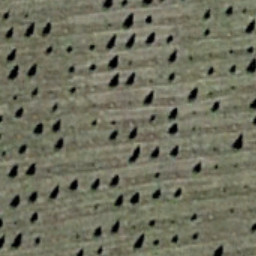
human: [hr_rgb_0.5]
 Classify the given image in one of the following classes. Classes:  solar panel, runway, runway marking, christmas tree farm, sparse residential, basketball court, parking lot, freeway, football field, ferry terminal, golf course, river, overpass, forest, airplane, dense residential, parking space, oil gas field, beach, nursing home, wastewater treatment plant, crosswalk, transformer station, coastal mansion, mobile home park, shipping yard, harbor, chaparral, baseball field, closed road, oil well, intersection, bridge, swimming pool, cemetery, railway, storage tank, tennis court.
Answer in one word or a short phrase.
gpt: christmas tree farm